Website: bh-photo
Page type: address-validator
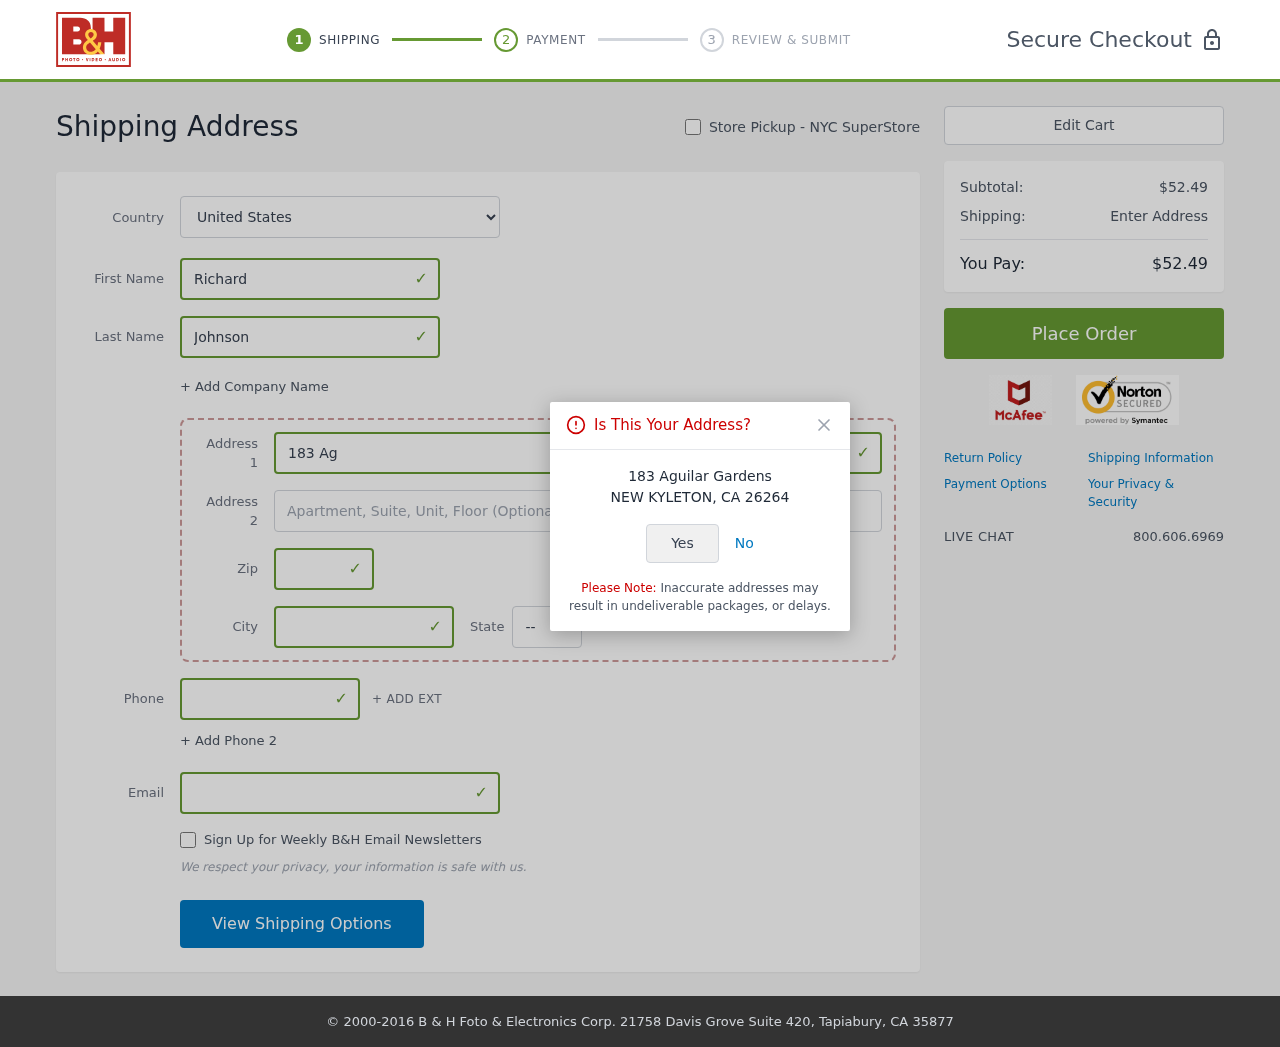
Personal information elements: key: PII_CITY
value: New Kyleton
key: PII_COUNTRY
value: United States
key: PII_EMAIL
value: richard.johnson@yahoo.com
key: PII_FIRSTNAME
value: Richard
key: PII_LASTNAME
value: Johnson
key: PII_PHONE
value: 3139321755
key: PII_POSTCODE
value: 26264
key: PII_STATE_ABBR
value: CA
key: PII_STREET
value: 183 Aguilar Gardens
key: PII_CITY_CONFIRM
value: NEW KYLETON
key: PII_POSTCODE_FULL
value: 26264
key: PII_POSTCODE_NUMERIC
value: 26264
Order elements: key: ORDER_SUBTOTAL
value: $52.49
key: ORDER_TOTAL
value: $52.49